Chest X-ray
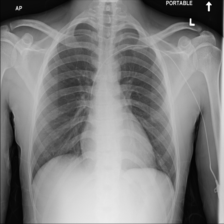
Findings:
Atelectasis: negative
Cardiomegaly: negative
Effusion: negative
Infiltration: negative
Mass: negative
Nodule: negative
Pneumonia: negative
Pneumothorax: negative
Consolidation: negative
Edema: negative
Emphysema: negative
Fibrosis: negative
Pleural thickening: negative
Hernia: negative